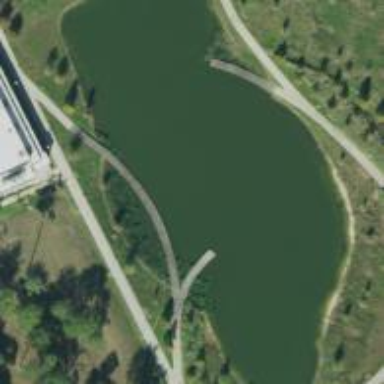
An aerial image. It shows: Footway on bridge.